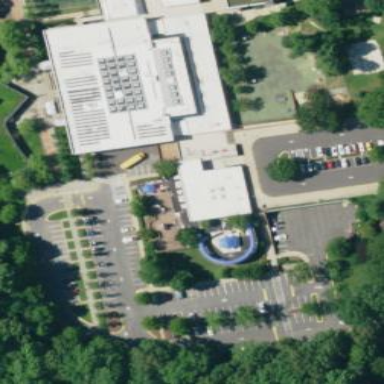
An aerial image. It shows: Kindergarten building.